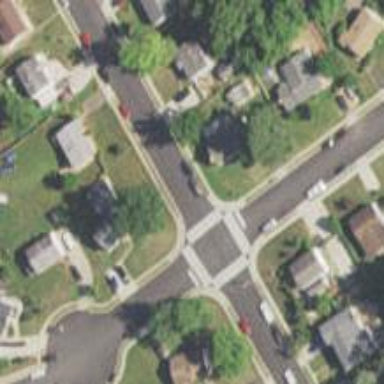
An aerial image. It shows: Road with stop sign.